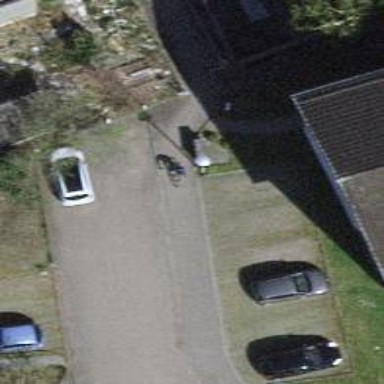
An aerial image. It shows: Residential road.